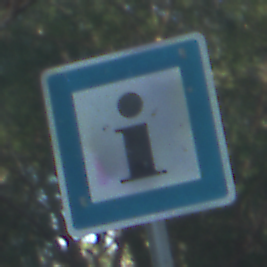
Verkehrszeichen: Informationsstelle
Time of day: MorningAfternoon
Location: Outdoor (Nature)
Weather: Clear
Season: NotSpecified
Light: Natural